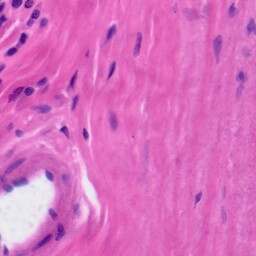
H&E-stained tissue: Tonsil